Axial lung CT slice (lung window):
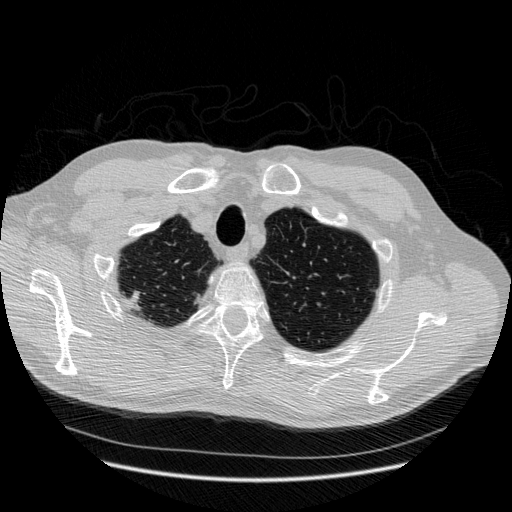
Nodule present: no